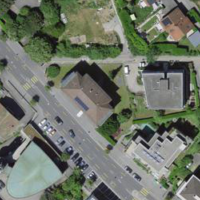
EUNIS habitat code: 54
Species observed at this site:
Taxus baccata